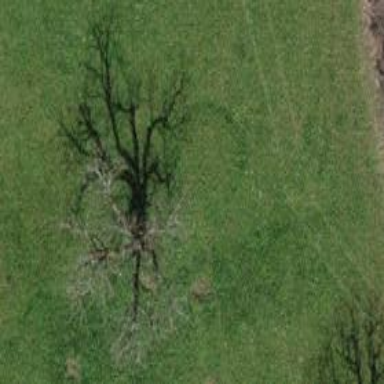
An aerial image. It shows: Broadleaved tree in natural setting.